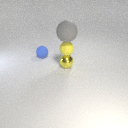
large gray rubber sphere above small yellow metal sphere